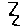
Label: zigzag